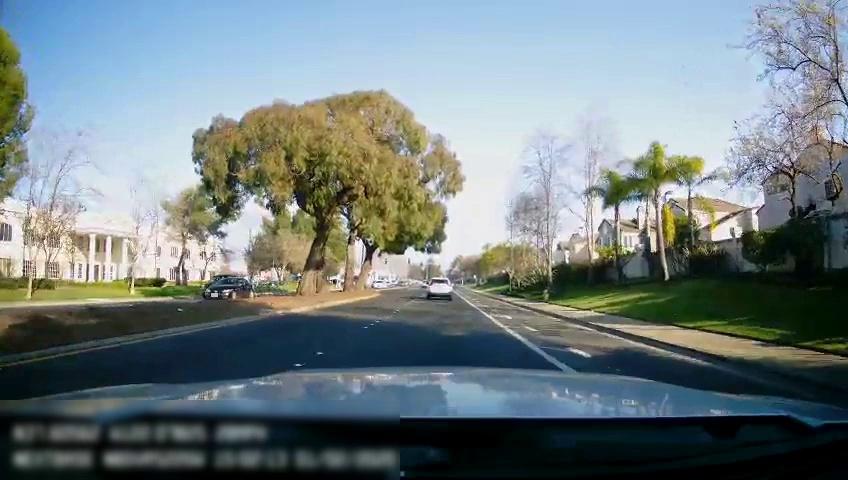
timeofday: Day
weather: Sunny
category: Drivable Space
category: Drivable Space
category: Vehicles | SUV
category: Vehicles | Car
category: Lanes | Current Lane
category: Lanes | Current Lane
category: Lanes | Alternate Lane